Interaction volume radius: 5 \u00c5
Interaction volume height: 10 \u00c5
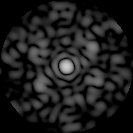
Disorder parameter: 0.6931